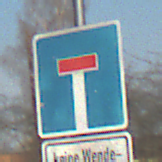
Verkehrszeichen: Sackgasse
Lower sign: HinweisGeaenderteVorfahrtVerkehrsfuehrungVerkehrsregelung3
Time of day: MorningAfternoon
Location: Outdoor (Suburban)
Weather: PartlyCloudy
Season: NotSpecified
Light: Natural